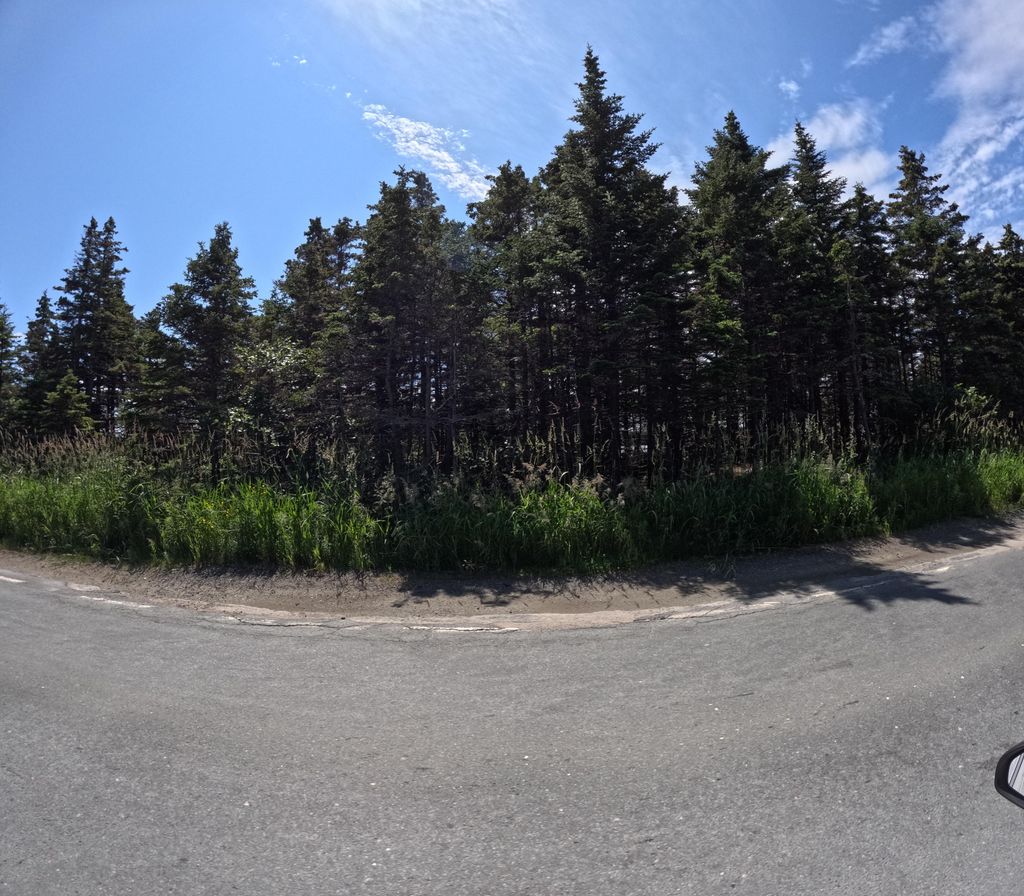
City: st_johns